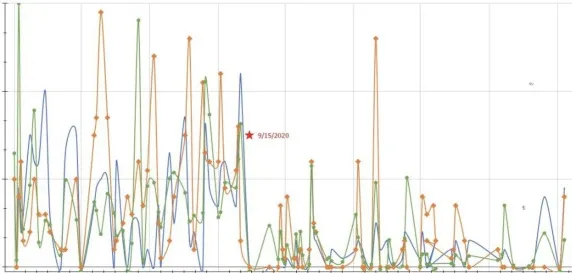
Summary of behavior improvement following ECT initiation for Mr. B.
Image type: chart (chart)